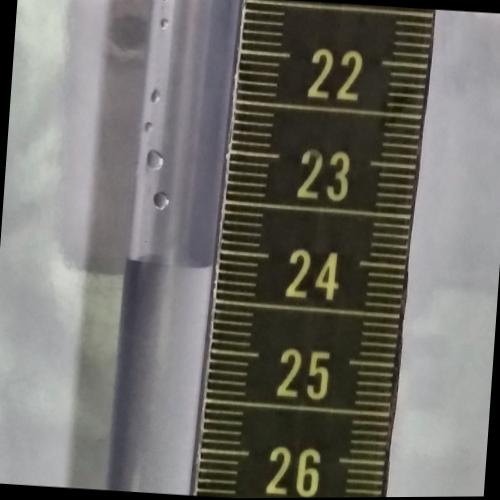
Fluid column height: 24.2 cm